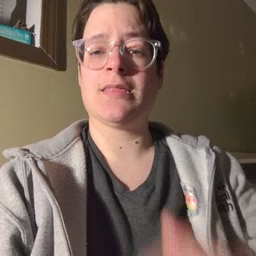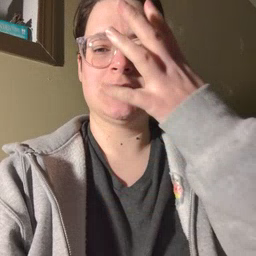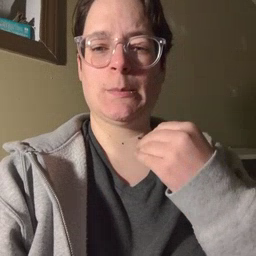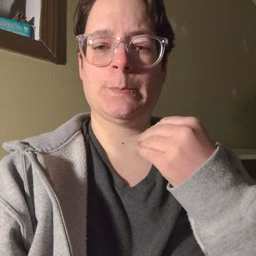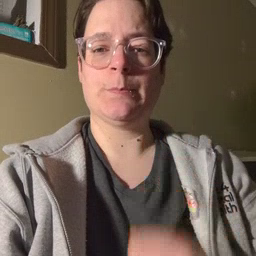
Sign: sleep